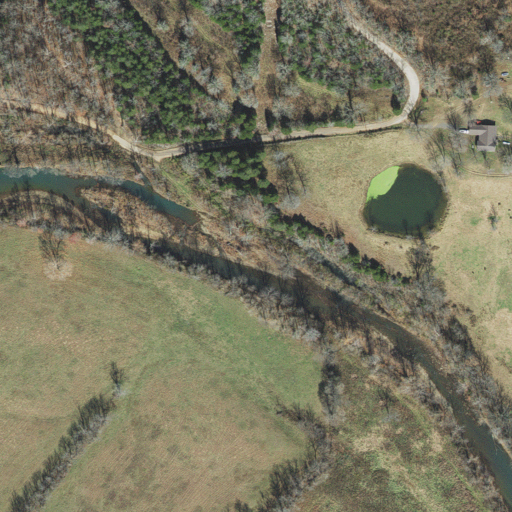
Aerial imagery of valley in Arkansas named Rocky Hollow containing pasture, deciduous forest, open development, mixed forest, and woody wetlands